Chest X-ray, AP view. Patient: 52 years old, sex M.
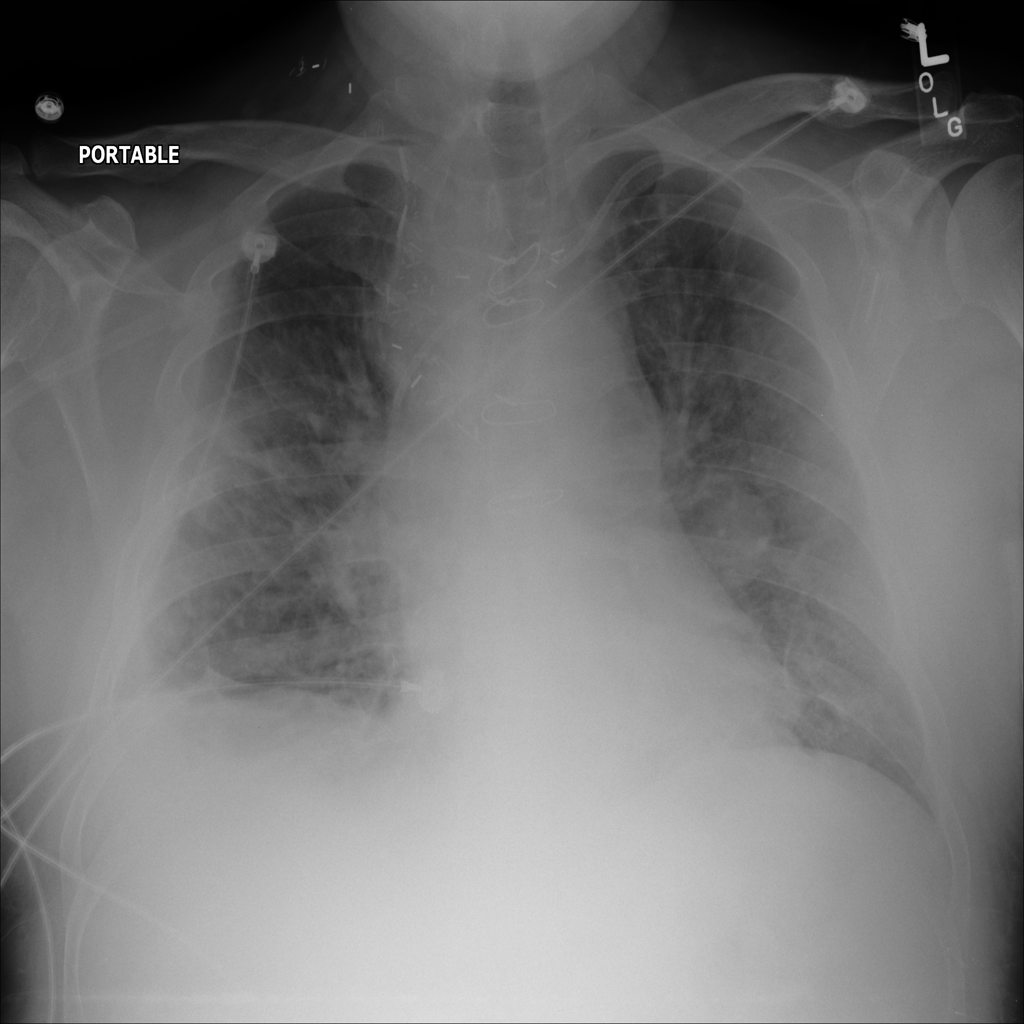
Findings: Edema, Infiltration, Mass